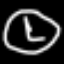
Label: clock